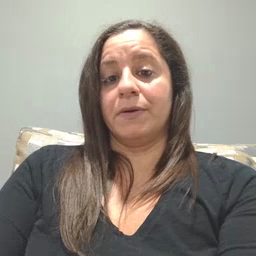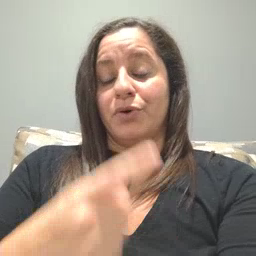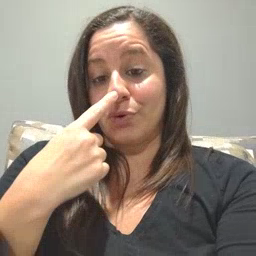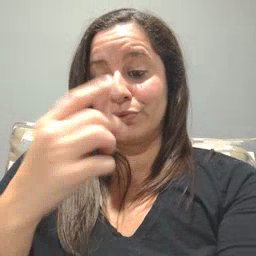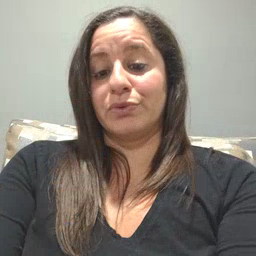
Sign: nose